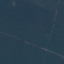
Land use / land cover class: Forest